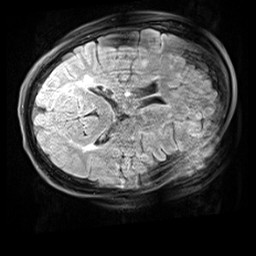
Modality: FLAIR
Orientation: axial
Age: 36
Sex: female
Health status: healthy
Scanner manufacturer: siemens
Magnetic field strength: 3 T
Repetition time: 9 s
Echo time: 0.088 s